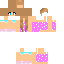
A female human skin with pale skin, wearing brown long hair dressed in a blue tshirt and red pants, featuring a closed mouth.